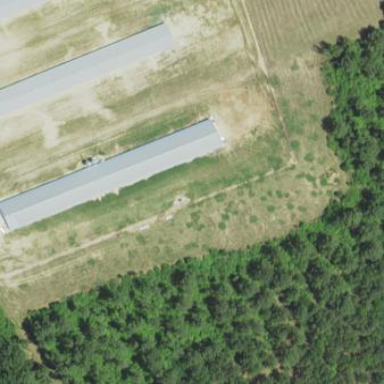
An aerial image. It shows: Farm auxiliary building.